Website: walmart
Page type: account-selection
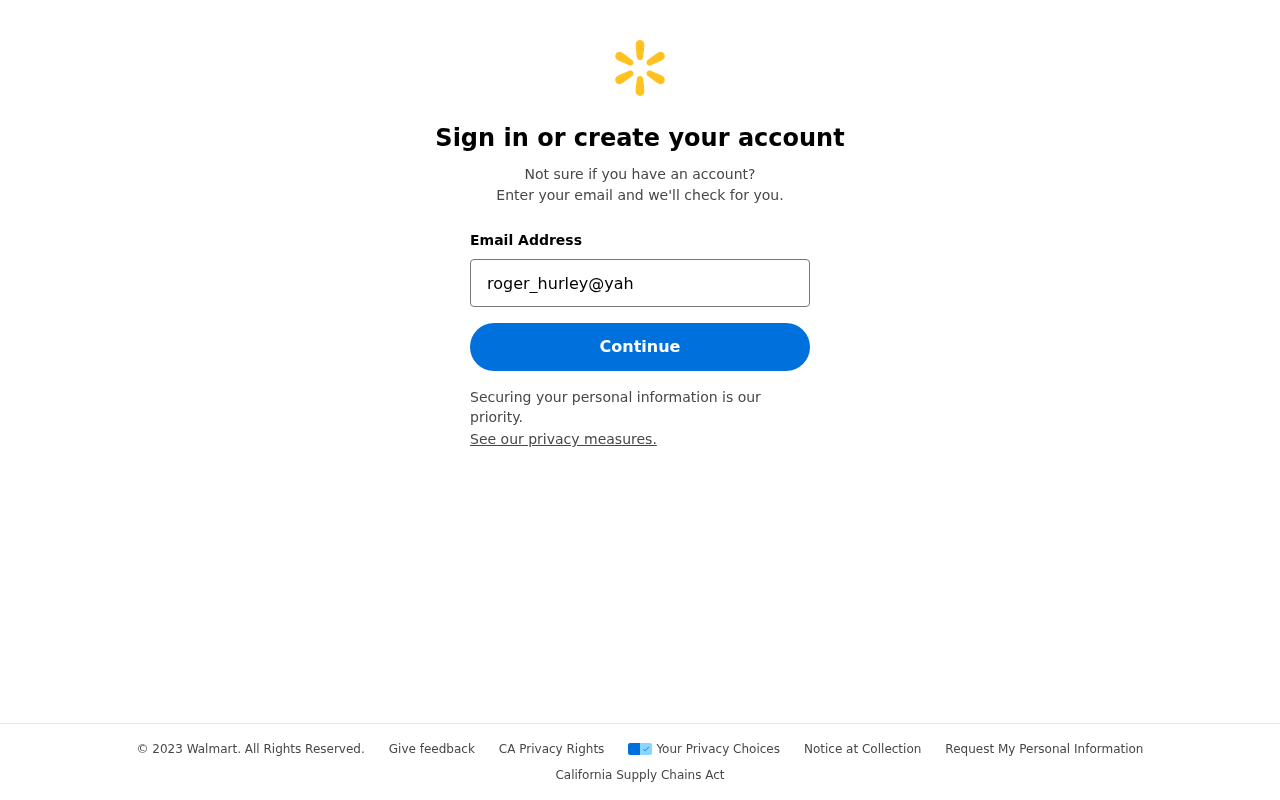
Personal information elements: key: PII_EMAIL
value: roger_hurley@yahoo.com